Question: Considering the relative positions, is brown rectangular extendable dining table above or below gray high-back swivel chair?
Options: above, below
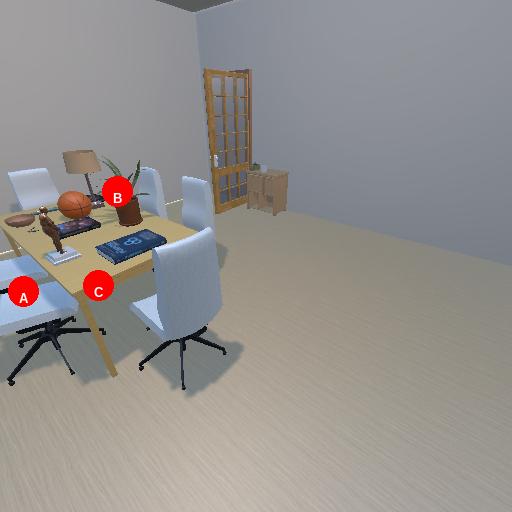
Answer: above